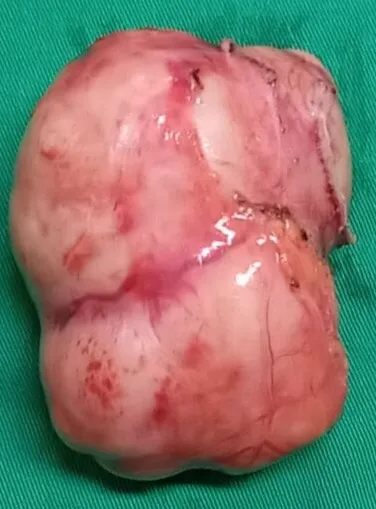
The leiomyosarcoma after surgical resection.
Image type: medical_photograph (other_medical_photograph)